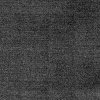
Atmospheric dust classification: dusty